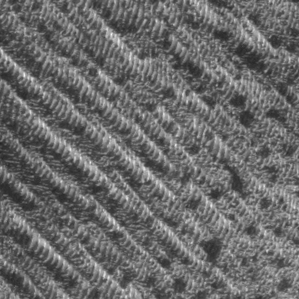
Label: frost